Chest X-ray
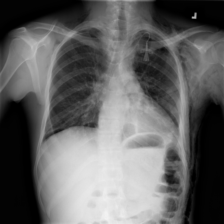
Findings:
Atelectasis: negative
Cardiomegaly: negative
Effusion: negative
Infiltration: negative
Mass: negative
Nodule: negative
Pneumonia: negative
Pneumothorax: negative
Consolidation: negative
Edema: negative
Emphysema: negative
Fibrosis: negative
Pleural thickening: negative
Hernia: negative